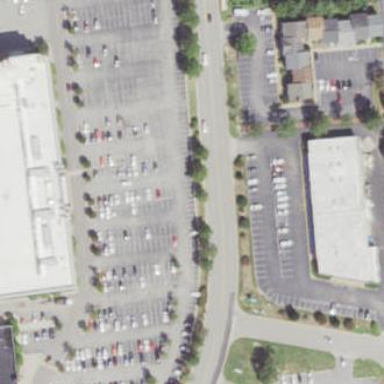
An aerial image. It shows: Parking area with surface.